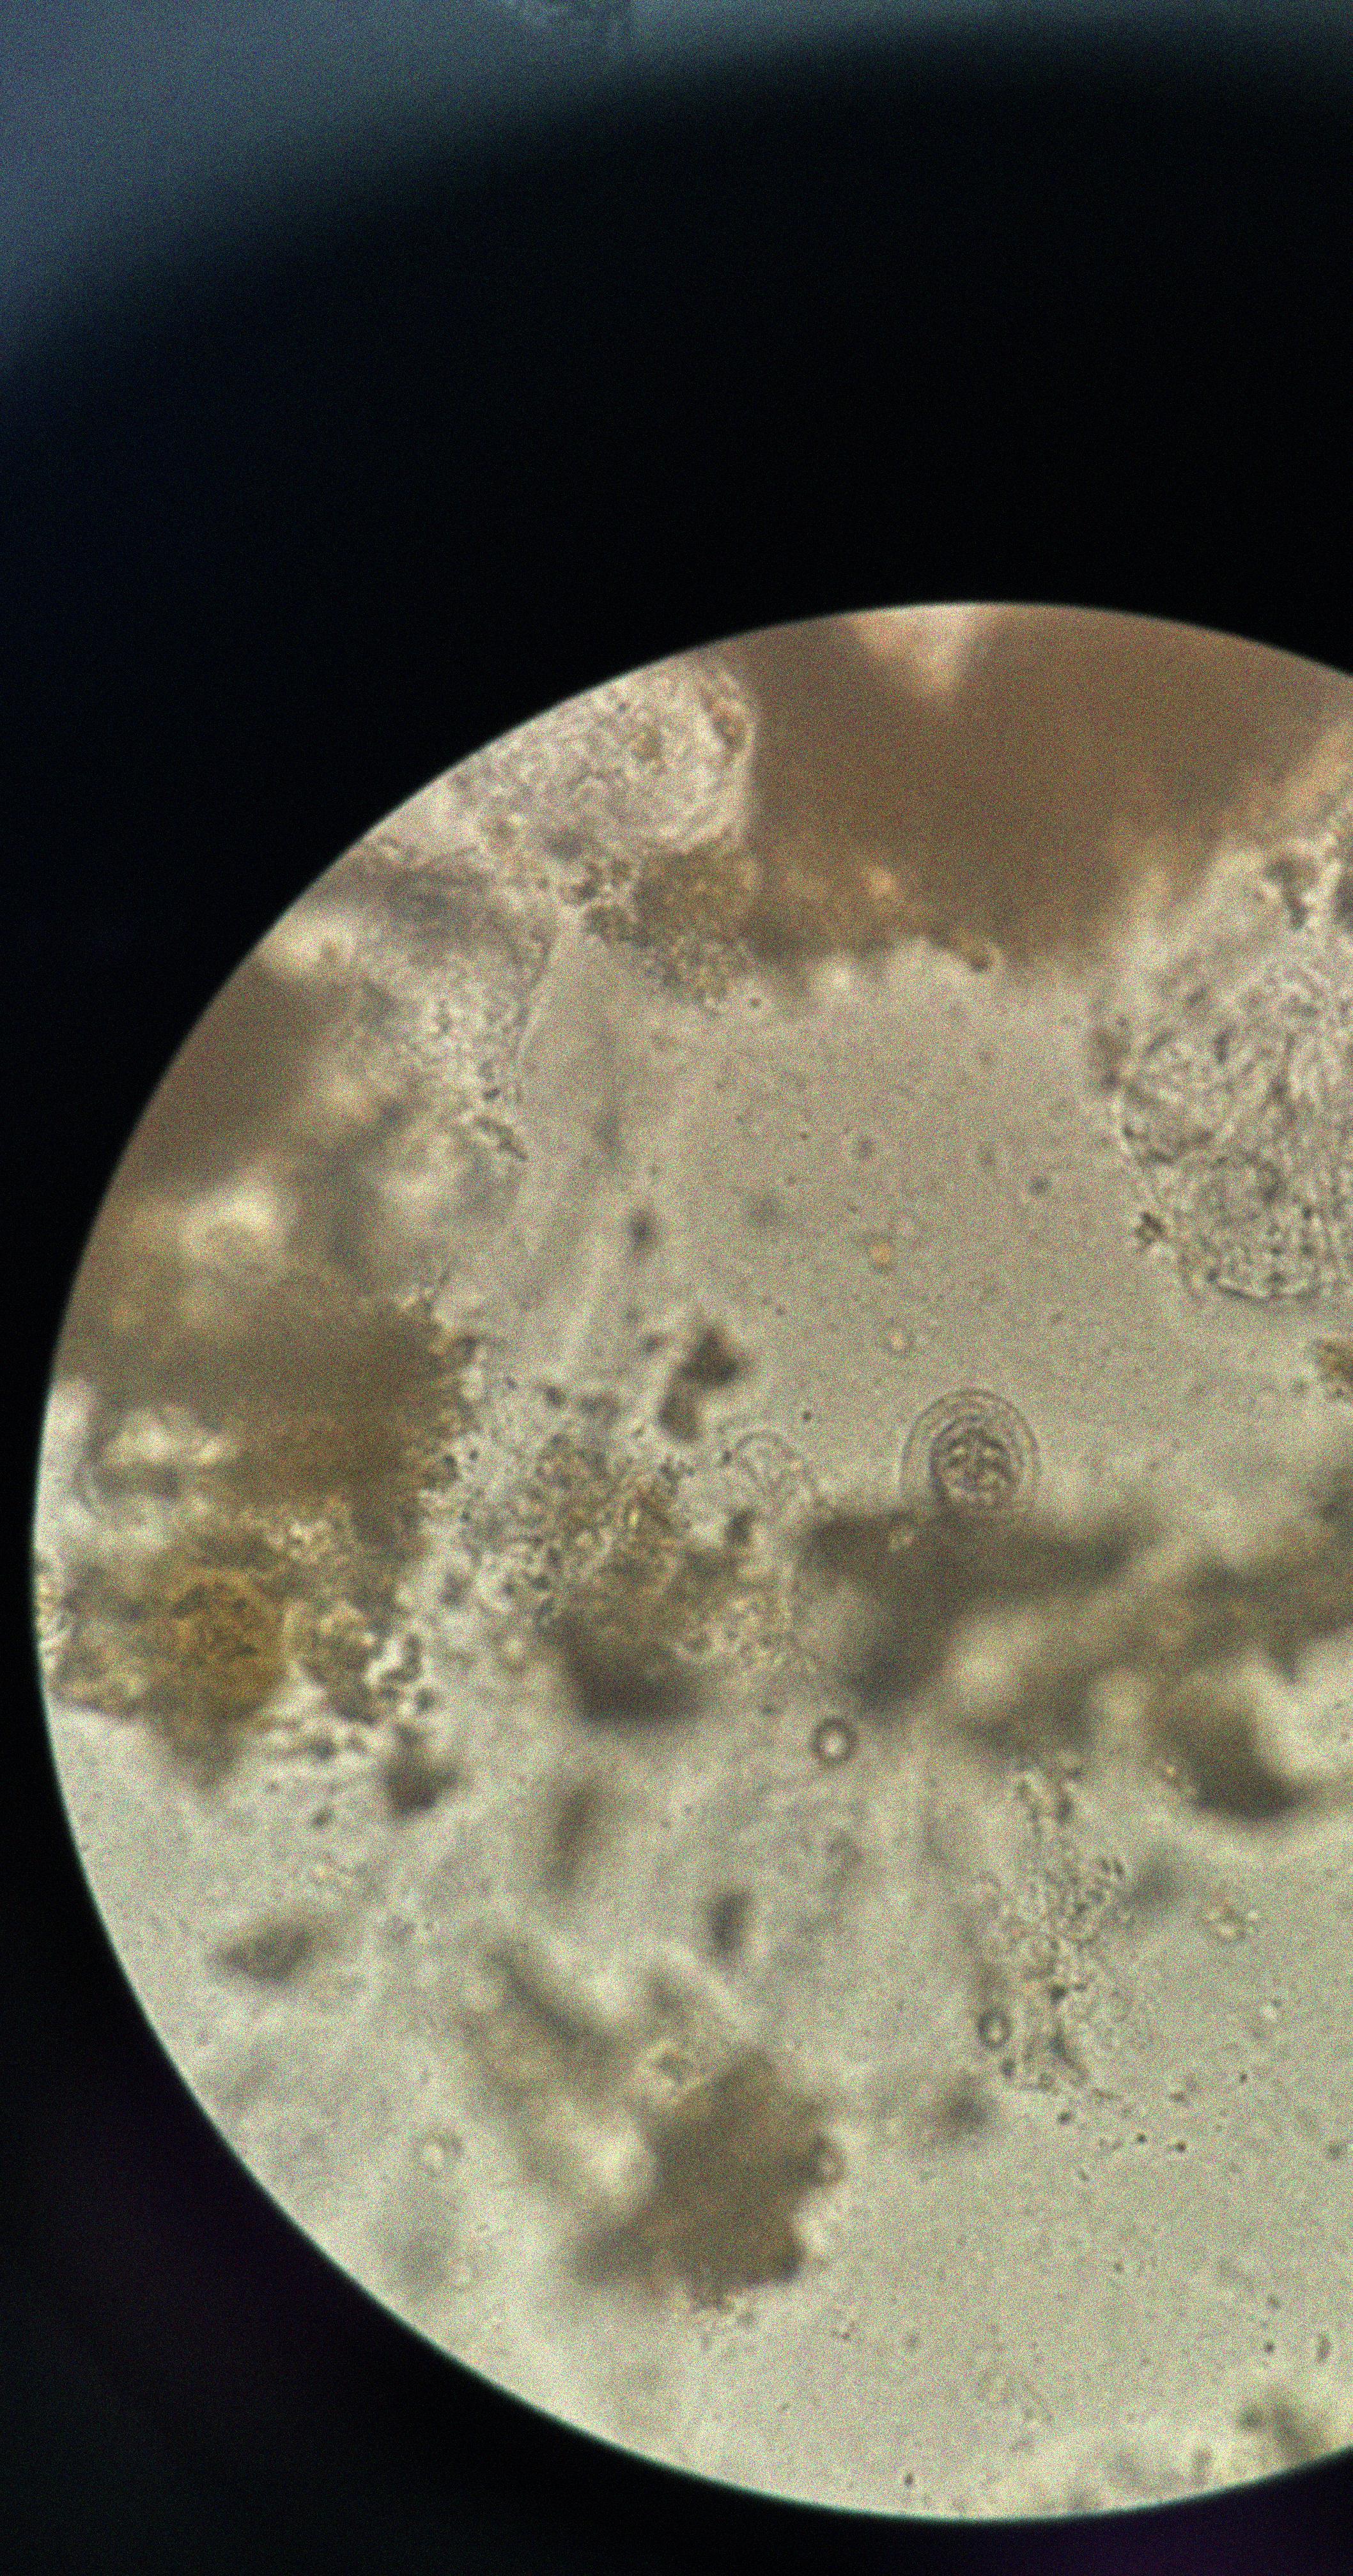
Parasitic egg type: Hymenolepis nana